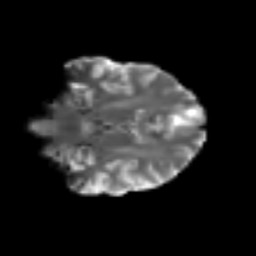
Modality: T2w
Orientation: coronal
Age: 44
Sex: male
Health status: ill
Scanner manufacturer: siemens
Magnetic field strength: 3 T
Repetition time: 8.7 s
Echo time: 0.11 s